Describe the contrast between these two images.
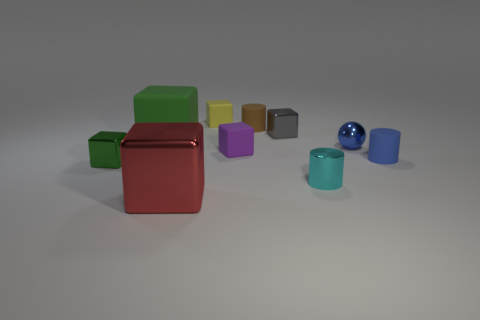
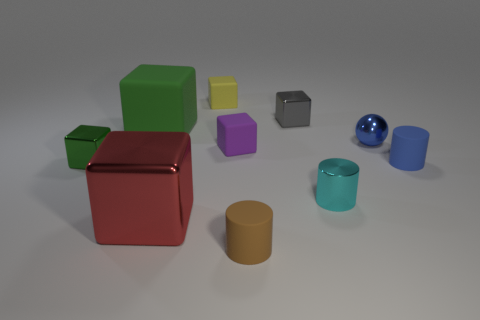
the brown matte cylinder changed its location
the brown rubber cylinder moved
the brown object is in a different location
the tiny brown matte cylinder that is behind the purple matte cube changed its location
the small brown matte cylinder behind the green matte object changed its location
the tiny brown matte cylinder that is behind the tiny gray object is in a different location